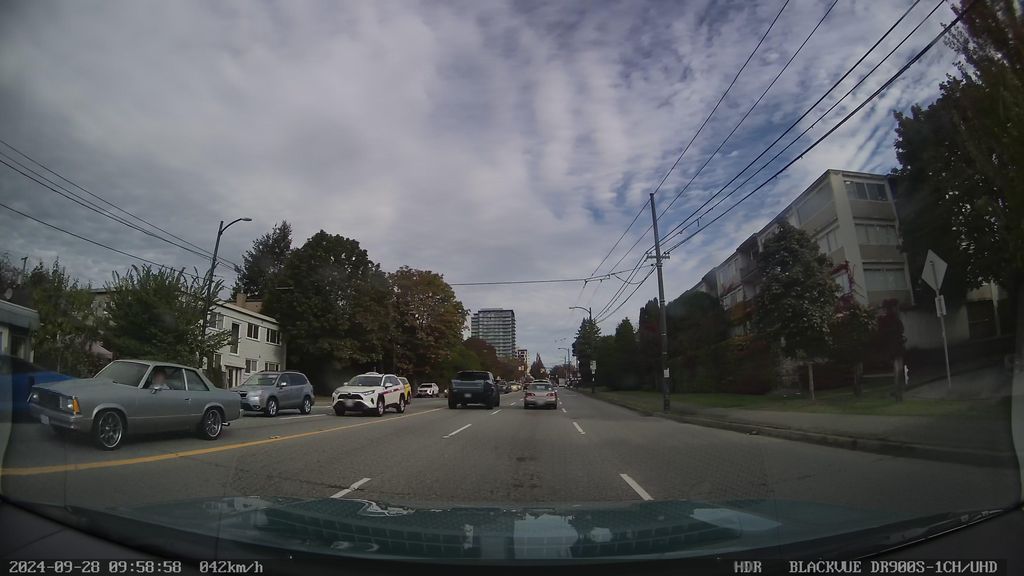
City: vancouver